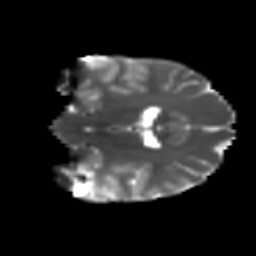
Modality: T2w
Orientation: coronal
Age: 16
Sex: female
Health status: ill
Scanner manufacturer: ge
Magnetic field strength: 3 T
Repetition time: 6.776 s
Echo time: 0.0794 s